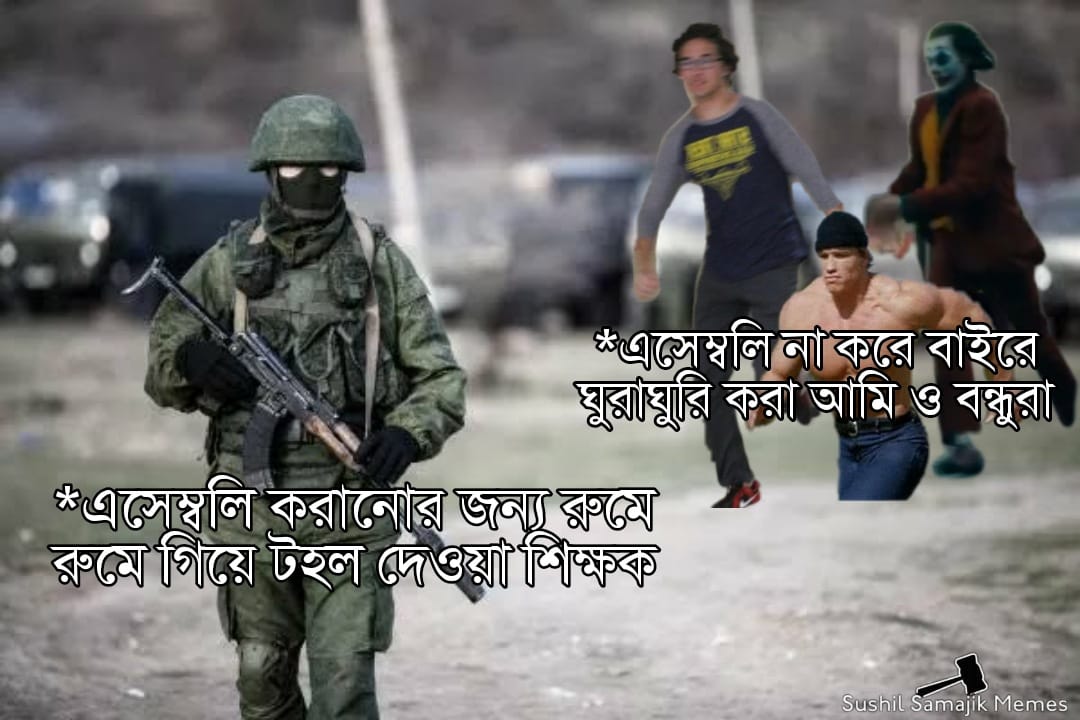
Caption: *এসেম্বলি না করে বাইরে ঘুরাঘুরি করা আমি ও বন্ধুরা      *এসেম্বলি করানোর জন্য রুমে রুমে গিয়ে টহল দেওয়া শিক্ষক
Label: non-hate